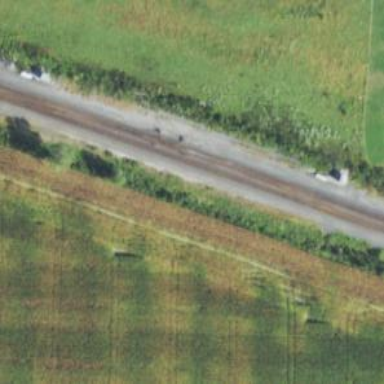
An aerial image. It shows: Railway track.